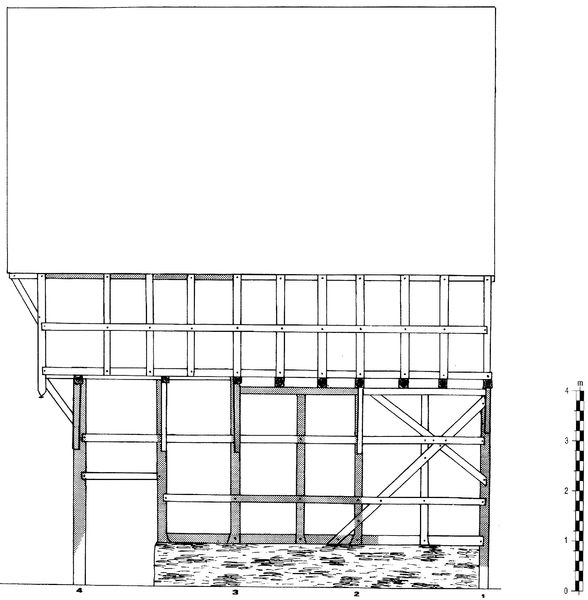
Titel: Limburg a.d. Lahn, Haus Kleine Rütsche 4
Standort: Limburg a.d. Lahn (EU - D - H)
Schlagwörter: ausschnitt, holz, schwarz, skizze, stützen, weiss, zeichnung, gebäude, wand, architektur, sockel, erde, boden, latten, detail, zahlen, balken, nägel, rechtecke, punkte, gerüst, rechteck, schwarzweiß, entwurf, quadrate, konstruktion, fachwerk, plan, streben, latte, schrauben, gebälk, massstab, aufriss, architekturzeichnung, bauplan, holzbau, kubus, unterkonstruktion, masstab, paln, erdreich, linier, bauweise, maßsatb, humus, schraben